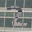
Label: 2